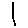
Label: line